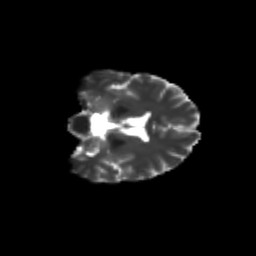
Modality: T2w
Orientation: coronal
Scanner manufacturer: siemens
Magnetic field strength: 3 T
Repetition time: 9.2 s
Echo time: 0.084 s